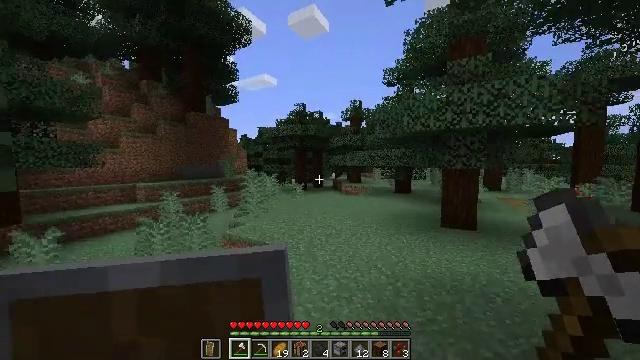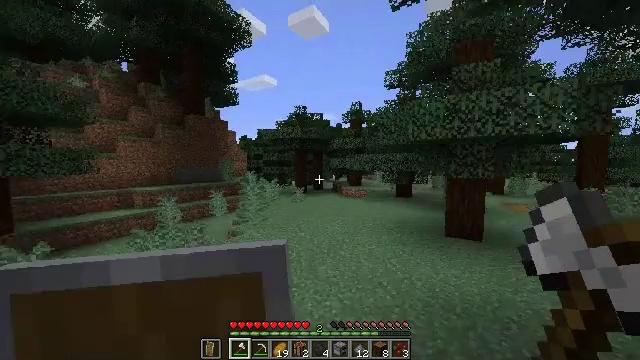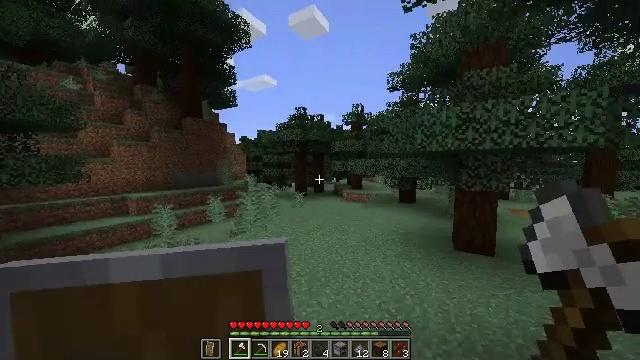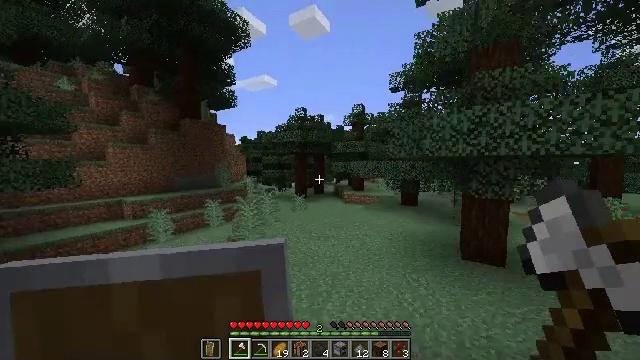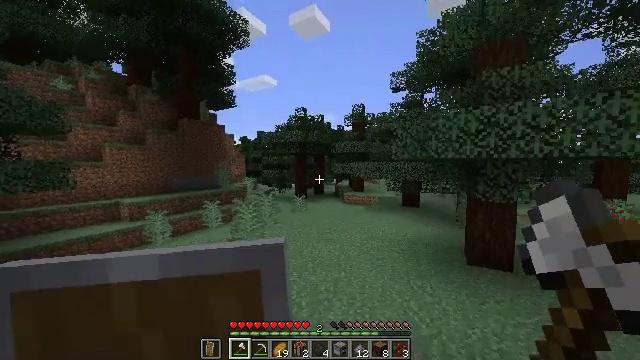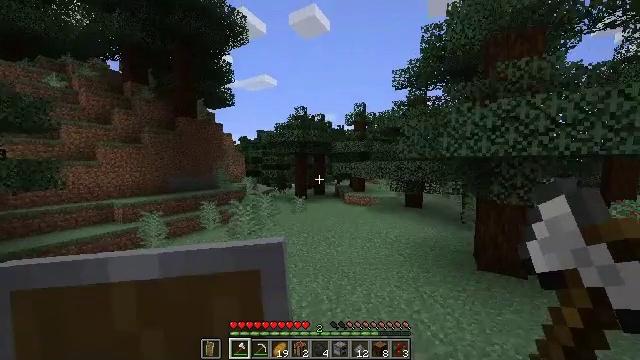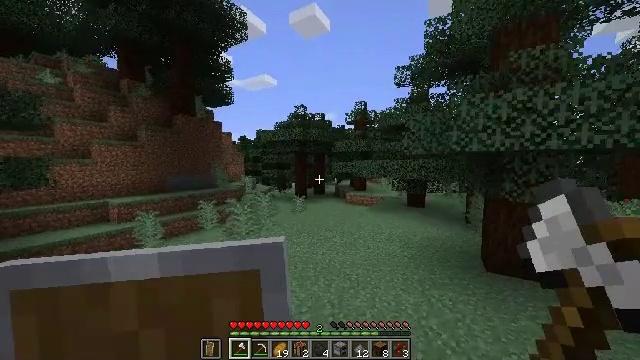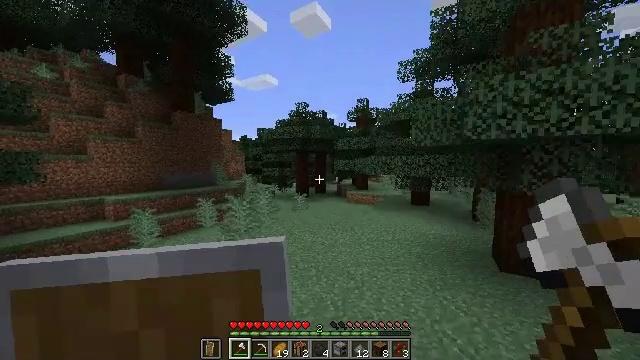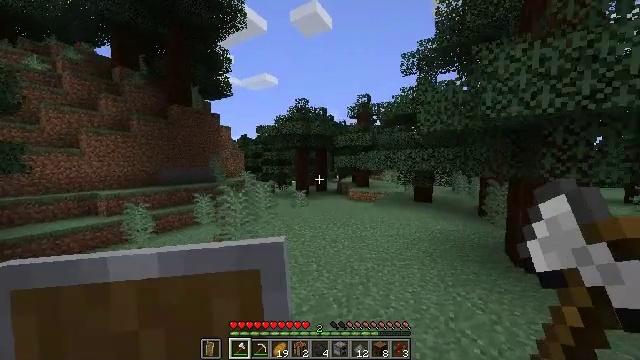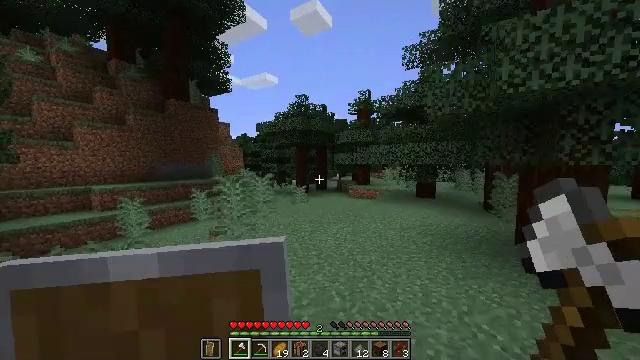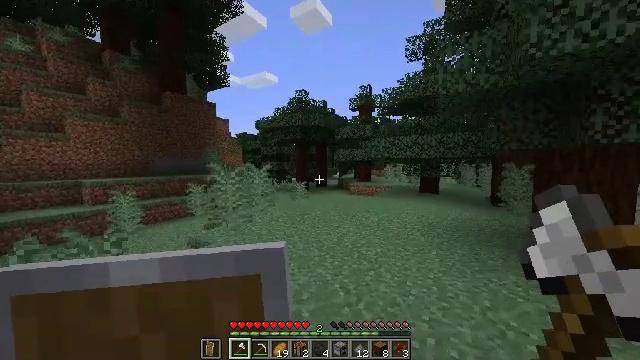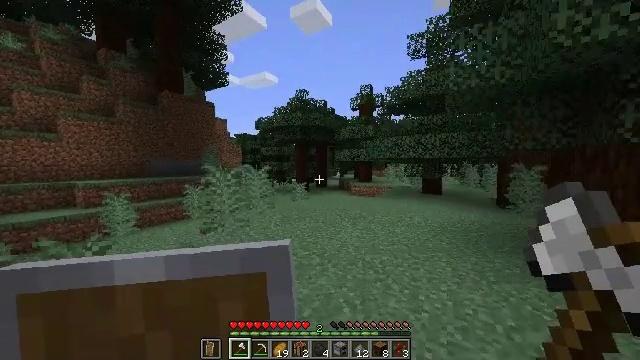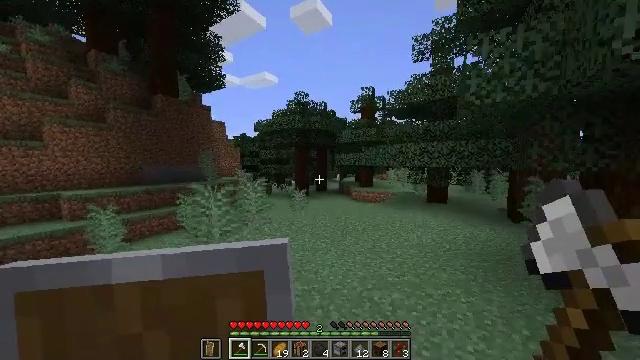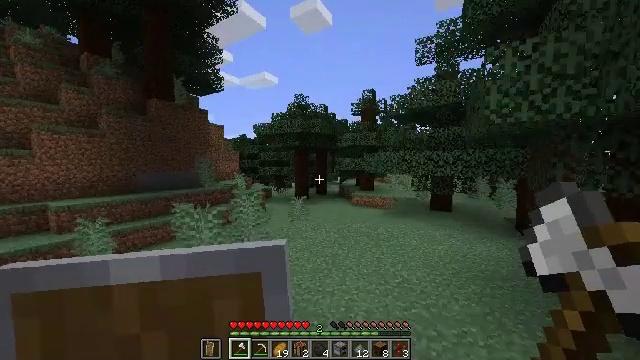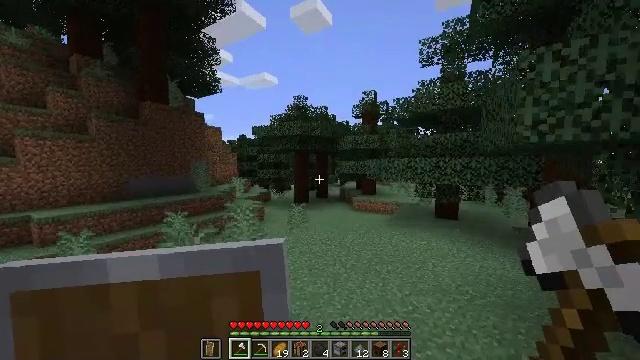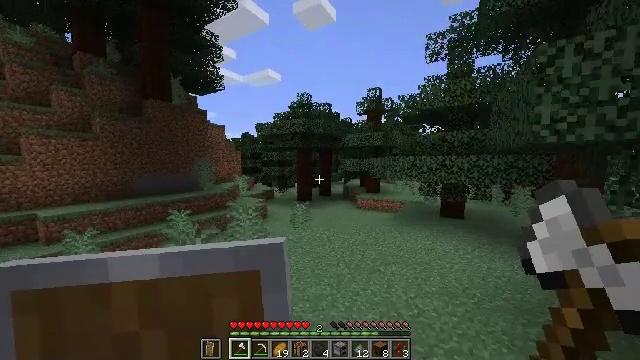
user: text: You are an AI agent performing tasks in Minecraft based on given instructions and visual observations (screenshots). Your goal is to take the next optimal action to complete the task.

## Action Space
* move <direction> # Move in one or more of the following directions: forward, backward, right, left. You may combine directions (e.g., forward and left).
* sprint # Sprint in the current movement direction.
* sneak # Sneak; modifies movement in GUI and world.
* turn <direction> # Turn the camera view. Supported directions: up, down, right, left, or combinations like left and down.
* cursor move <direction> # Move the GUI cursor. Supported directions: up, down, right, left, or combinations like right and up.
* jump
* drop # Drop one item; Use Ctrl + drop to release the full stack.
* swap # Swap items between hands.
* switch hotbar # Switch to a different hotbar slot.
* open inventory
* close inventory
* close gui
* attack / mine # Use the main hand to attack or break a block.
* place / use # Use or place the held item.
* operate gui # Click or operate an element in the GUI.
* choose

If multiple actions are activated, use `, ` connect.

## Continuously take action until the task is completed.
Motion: motion action
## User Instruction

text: Gather sweet berries from the bush.
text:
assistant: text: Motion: move forward, sprint, jump
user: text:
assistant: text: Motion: move forward, sprint, jump
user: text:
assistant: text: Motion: move forward, sprint, jump
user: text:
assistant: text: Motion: move forward, sprint, jump
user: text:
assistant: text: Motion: move forward, sprint, jump
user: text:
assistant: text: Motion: move forward, sprint, jump
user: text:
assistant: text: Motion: move forward, sprint, jump
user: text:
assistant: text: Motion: move forward, sprint, jump
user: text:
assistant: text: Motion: move forward, sprint, jump
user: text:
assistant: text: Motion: move forward, sprint, jump
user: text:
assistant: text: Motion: move forward, sprint, jump
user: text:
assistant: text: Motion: move forward, sprint, jump
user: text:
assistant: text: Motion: move forward, sprint, jump
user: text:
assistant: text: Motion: move forward, sprint, jump
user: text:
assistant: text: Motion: move forward, sprint, jump
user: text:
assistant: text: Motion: move forward, sprint, turn left and down, jump
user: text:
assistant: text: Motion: move forward, sprint, turn left and down, jump
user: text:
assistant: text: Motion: move forward, sprint, turn left, jump
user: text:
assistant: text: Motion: move forward, sprint, turn left, jump
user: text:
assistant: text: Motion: move forward, sprint, turn left, jump
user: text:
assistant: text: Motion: move forward, sprint, turn left, jump
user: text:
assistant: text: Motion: move forward, sprint, turn left, jump
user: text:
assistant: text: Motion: move forward, sprint, turn left, jump
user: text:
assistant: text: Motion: move forward, sprint, turn left, jump
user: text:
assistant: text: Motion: move forward, sprint, turn left, jump
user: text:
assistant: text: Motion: move forward, sprint, jump
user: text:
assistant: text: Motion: move forward, sprint, jump
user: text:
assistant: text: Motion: move forward, sprint, turn right, jump
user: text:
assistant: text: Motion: move forward, sprint, turn right, jump
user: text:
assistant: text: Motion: move forward, sprint, turn right, jump